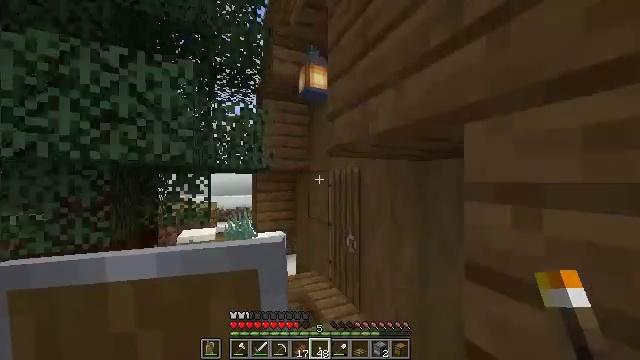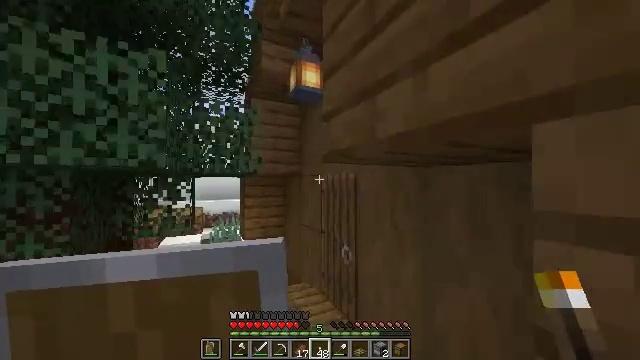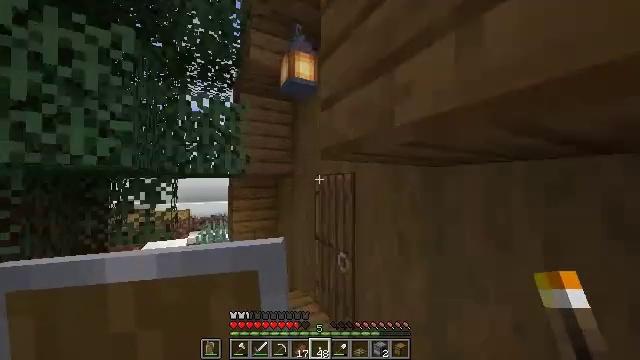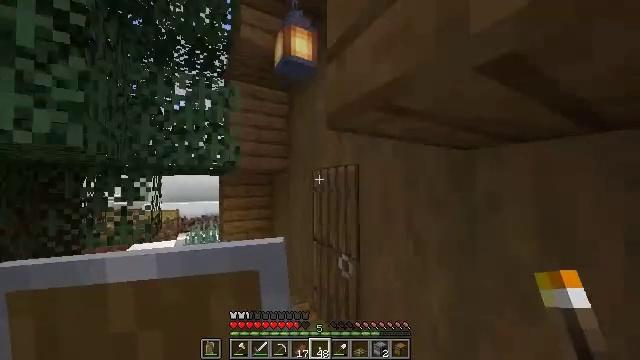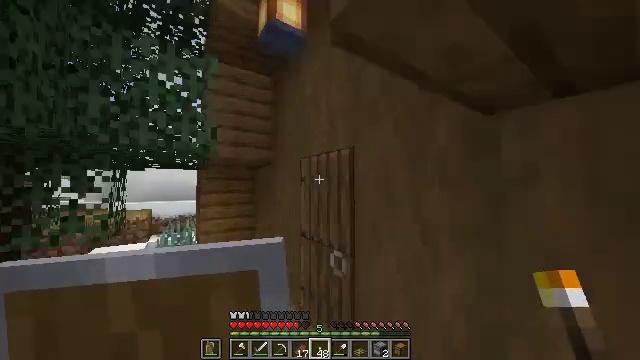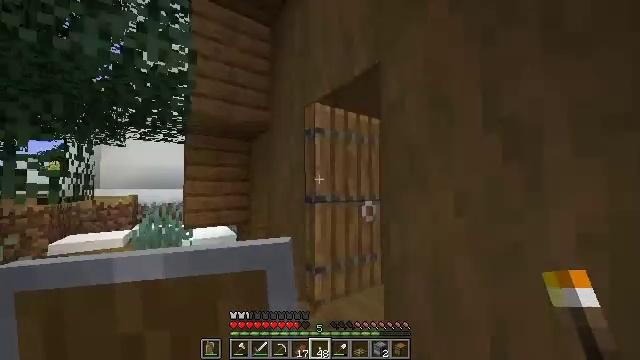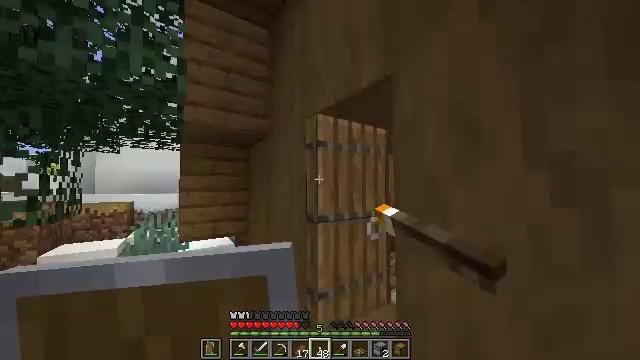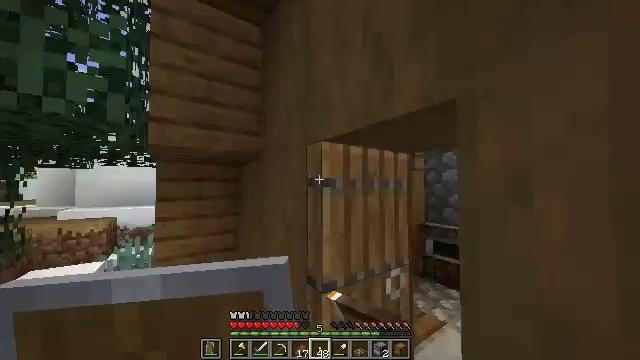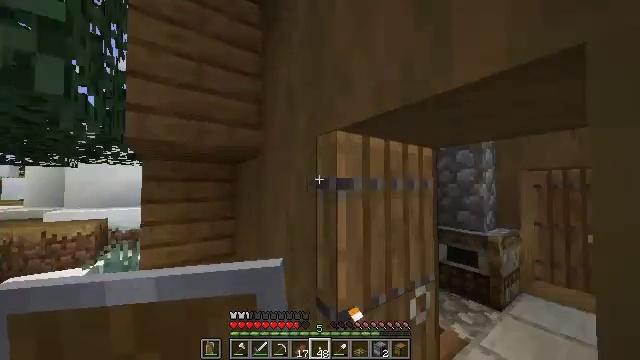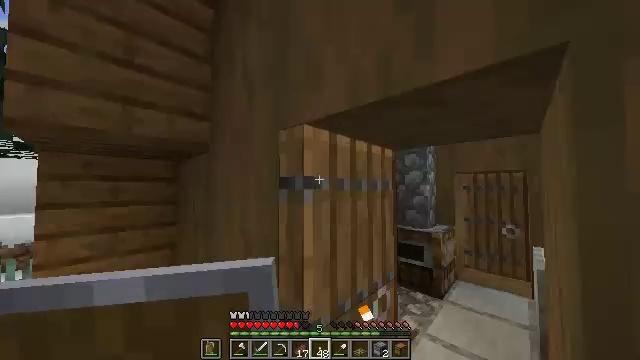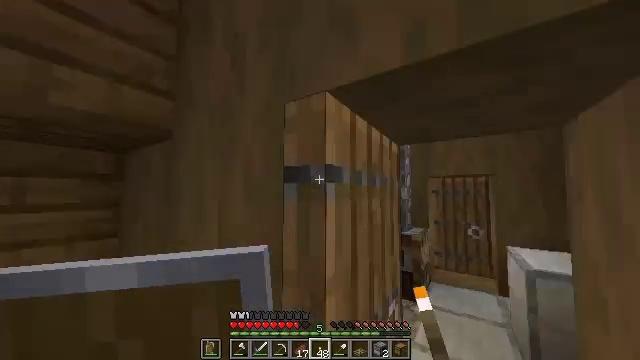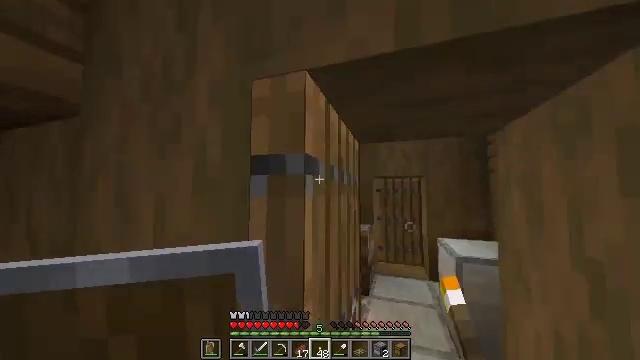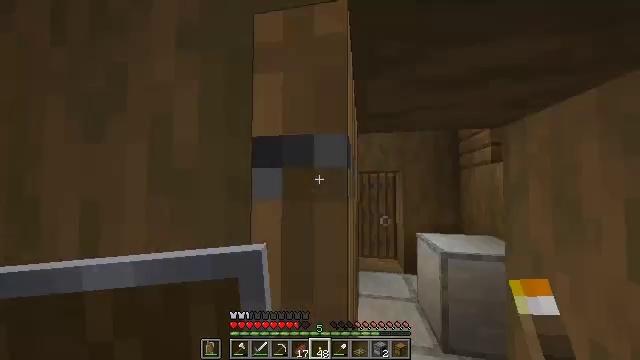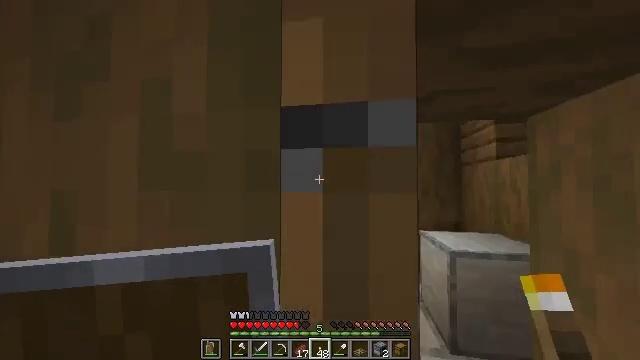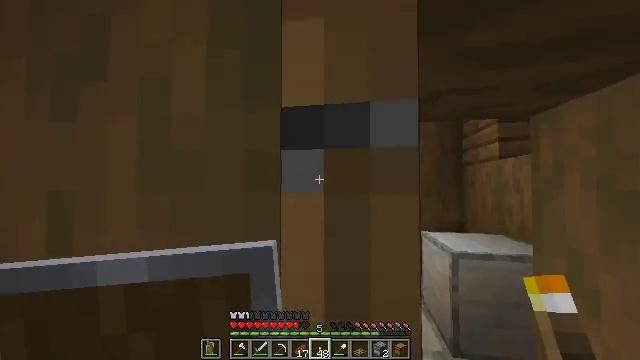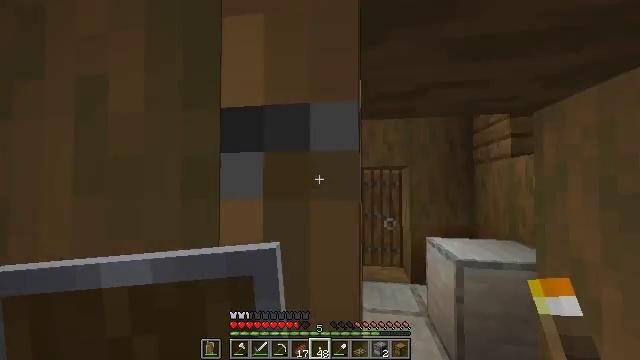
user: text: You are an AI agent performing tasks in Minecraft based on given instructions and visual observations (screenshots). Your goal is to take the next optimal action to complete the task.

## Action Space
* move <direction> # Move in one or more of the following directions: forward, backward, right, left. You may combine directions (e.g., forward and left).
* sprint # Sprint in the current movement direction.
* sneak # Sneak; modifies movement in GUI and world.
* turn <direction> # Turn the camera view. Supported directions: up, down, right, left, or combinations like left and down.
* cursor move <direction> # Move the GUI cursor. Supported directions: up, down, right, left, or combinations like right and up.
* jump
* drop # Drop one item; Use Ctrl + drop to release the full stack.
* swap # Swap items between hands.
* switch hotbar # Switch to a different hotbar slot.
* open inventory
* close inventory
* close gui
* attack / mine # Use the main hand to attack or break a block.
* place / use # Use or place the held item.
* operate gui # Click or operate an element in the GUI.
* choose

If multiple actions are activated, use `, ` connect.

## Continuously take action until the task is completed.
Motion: motion action
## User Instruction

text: Retrieve the lantern for relighting.
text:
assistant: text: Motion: move forward, turn right
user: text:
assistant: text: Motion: move forward, turn right
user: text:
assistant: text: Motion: move forward, turn right
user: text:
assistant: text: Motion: move forward, turn right
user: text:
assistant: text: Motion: move forward, use / place
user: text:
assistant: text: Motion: move forward, use / place
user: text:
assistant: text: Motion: move forward, use / place
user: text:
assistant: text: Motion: move forward and move left
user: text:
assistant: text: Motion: move forward and move left, turn right
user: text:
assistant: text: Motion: move forward and move left, turn right and up
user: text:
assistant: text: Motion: move forward, turn right
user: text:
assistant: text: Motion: move forward, turn right and down
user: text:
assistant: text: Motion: move forward and move right, turn right
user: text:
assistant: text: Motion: move forward and move right
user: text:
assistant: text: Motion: move forward and move right
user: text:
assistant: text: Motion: move forward and move right
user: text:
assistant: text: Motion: move forward and move right
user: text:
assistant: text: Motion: move forward and move right, turn left and down
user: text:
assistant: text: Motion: move forward, turn down
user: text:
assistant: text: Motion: move forward and move right
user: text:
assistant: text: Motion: move forward and move right
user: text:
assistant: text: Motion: move forward and move right, turn down
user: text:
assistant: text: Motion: move forward and move right, turn down
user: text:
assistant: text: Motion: move forward, turn left and down
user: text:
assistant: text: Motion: move forward, turn left and down
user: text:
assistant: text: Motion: move forward, turn left and down
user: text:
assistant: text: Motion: move forward, turn left and down
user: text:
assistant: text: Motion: turn left and down
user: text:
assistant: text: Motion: no_op
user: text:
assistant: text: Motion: no_op